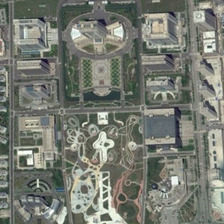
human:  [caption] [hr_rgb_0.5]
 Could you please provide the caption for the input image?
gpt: many buildings are in two sides of a park .

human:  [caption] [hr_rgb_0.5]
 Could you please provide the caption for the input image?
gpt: many buildings are in two sides of a park .

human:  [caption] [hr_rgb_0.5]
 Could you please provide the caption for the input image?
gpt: many buildings are in two sides of a park .

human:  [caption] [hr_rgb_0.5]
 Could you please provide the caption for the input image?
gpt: many buildings are in two sides of a park .

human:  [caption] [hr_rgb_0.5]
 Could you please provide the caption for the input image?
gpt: many buildings are in two sides of a park .